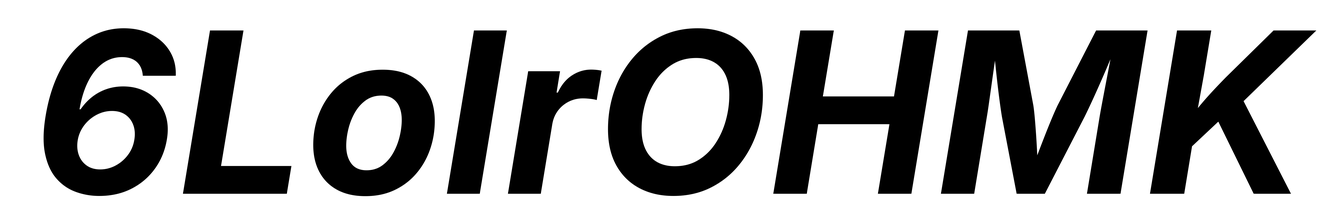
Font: Inter-Italic_Bold_Italic